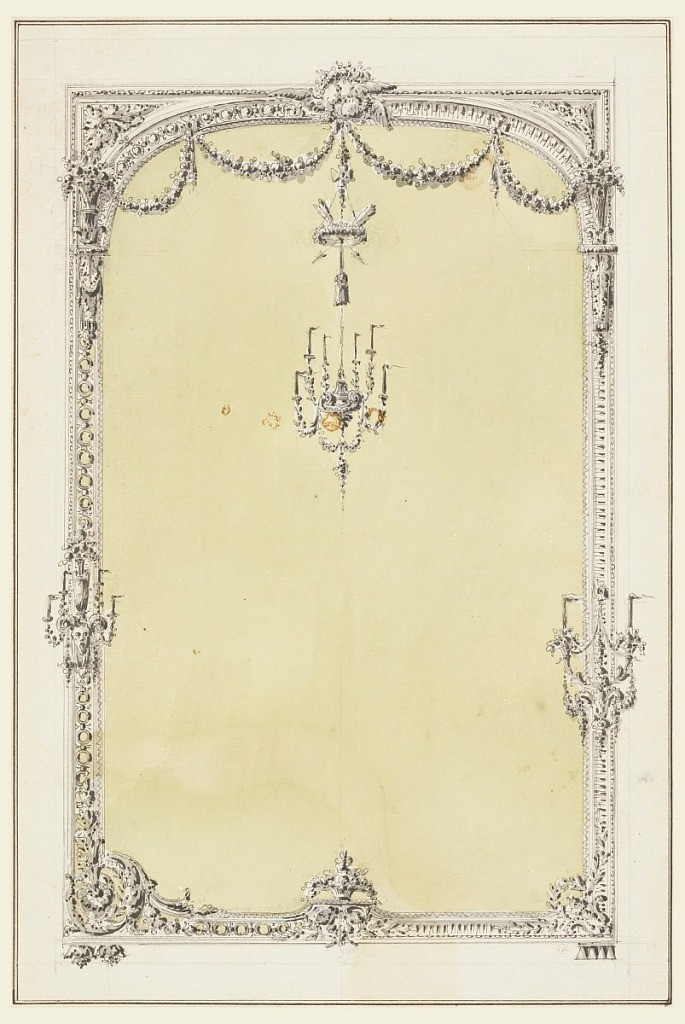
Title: Design for a Mirror, with Alternative Suggestions
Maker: Richard de Lalonde, French, active 1780–96
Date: ca. 1780
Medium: Pen and ink, brush and watercolor, graphite on paper
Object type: Drawing
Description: Different details are suggested at left and right. A pair of doves above center, from which are suspended a wreath with two arrows and a chandelier for six candles. Candle brackets at the back. A flower basket on a bracket at lower center.